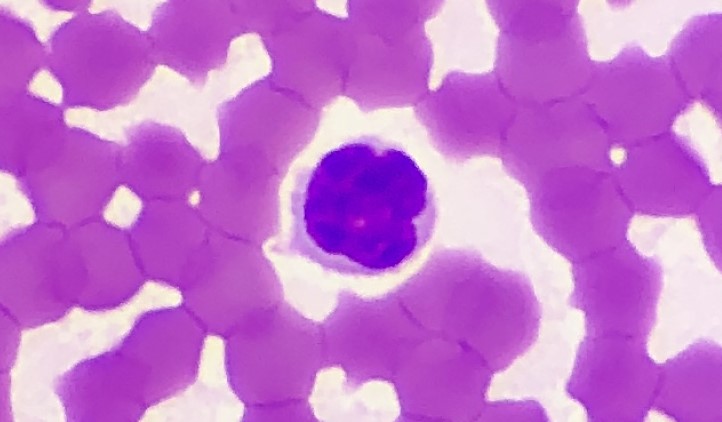
White blood cell type: Lymphocyte